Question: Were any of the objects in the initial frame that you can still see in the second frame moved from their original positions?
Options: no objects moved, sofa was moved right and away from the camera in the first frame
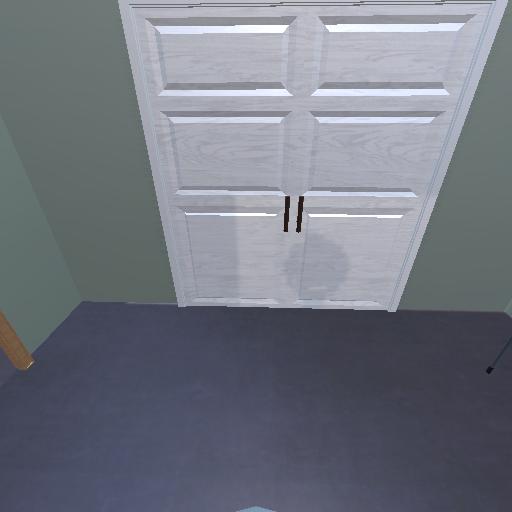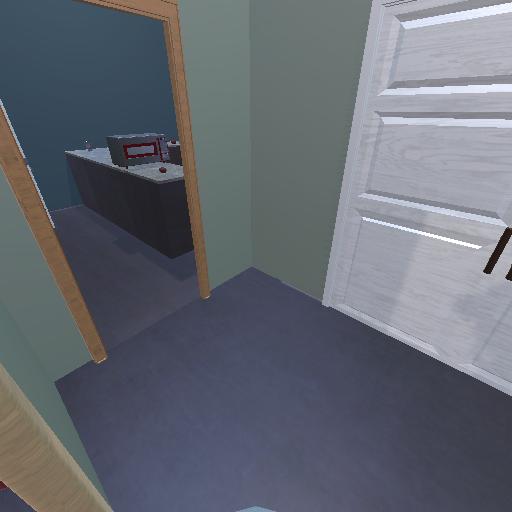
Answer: no objects moved